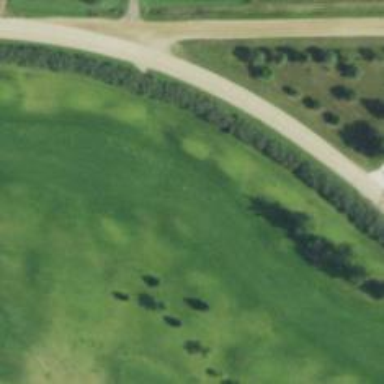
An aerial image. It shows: Golf fairway surrounded by grass.